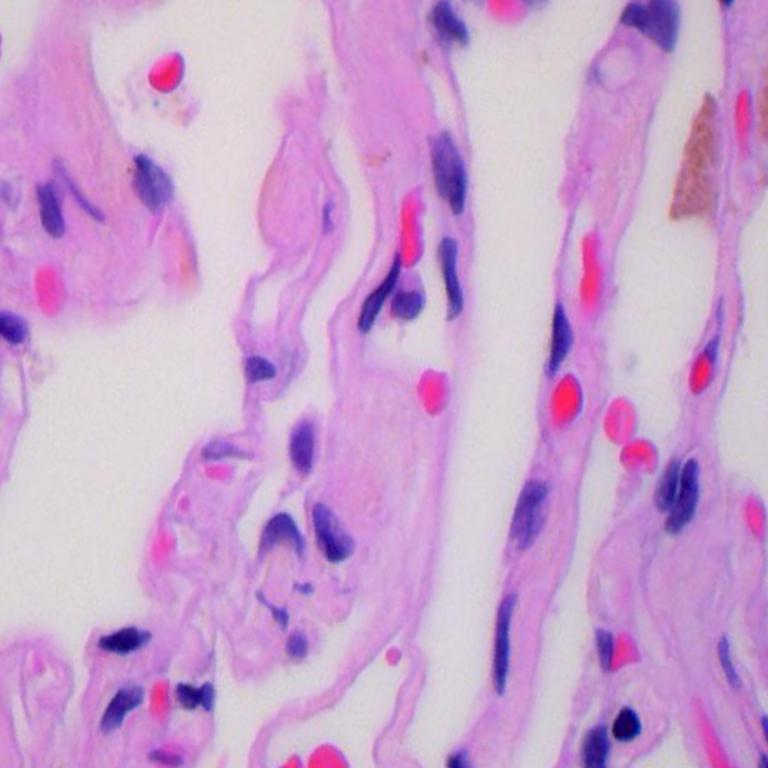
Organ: lung
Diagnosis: benign